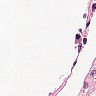
Metastatic tissue present: no